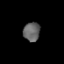
Tissue: prostate
Cell type: Fibroblasts
Senescence score: 0.7686
Nuclear area (px): 312
Mean DAPI intensity: 99.606